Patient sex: M
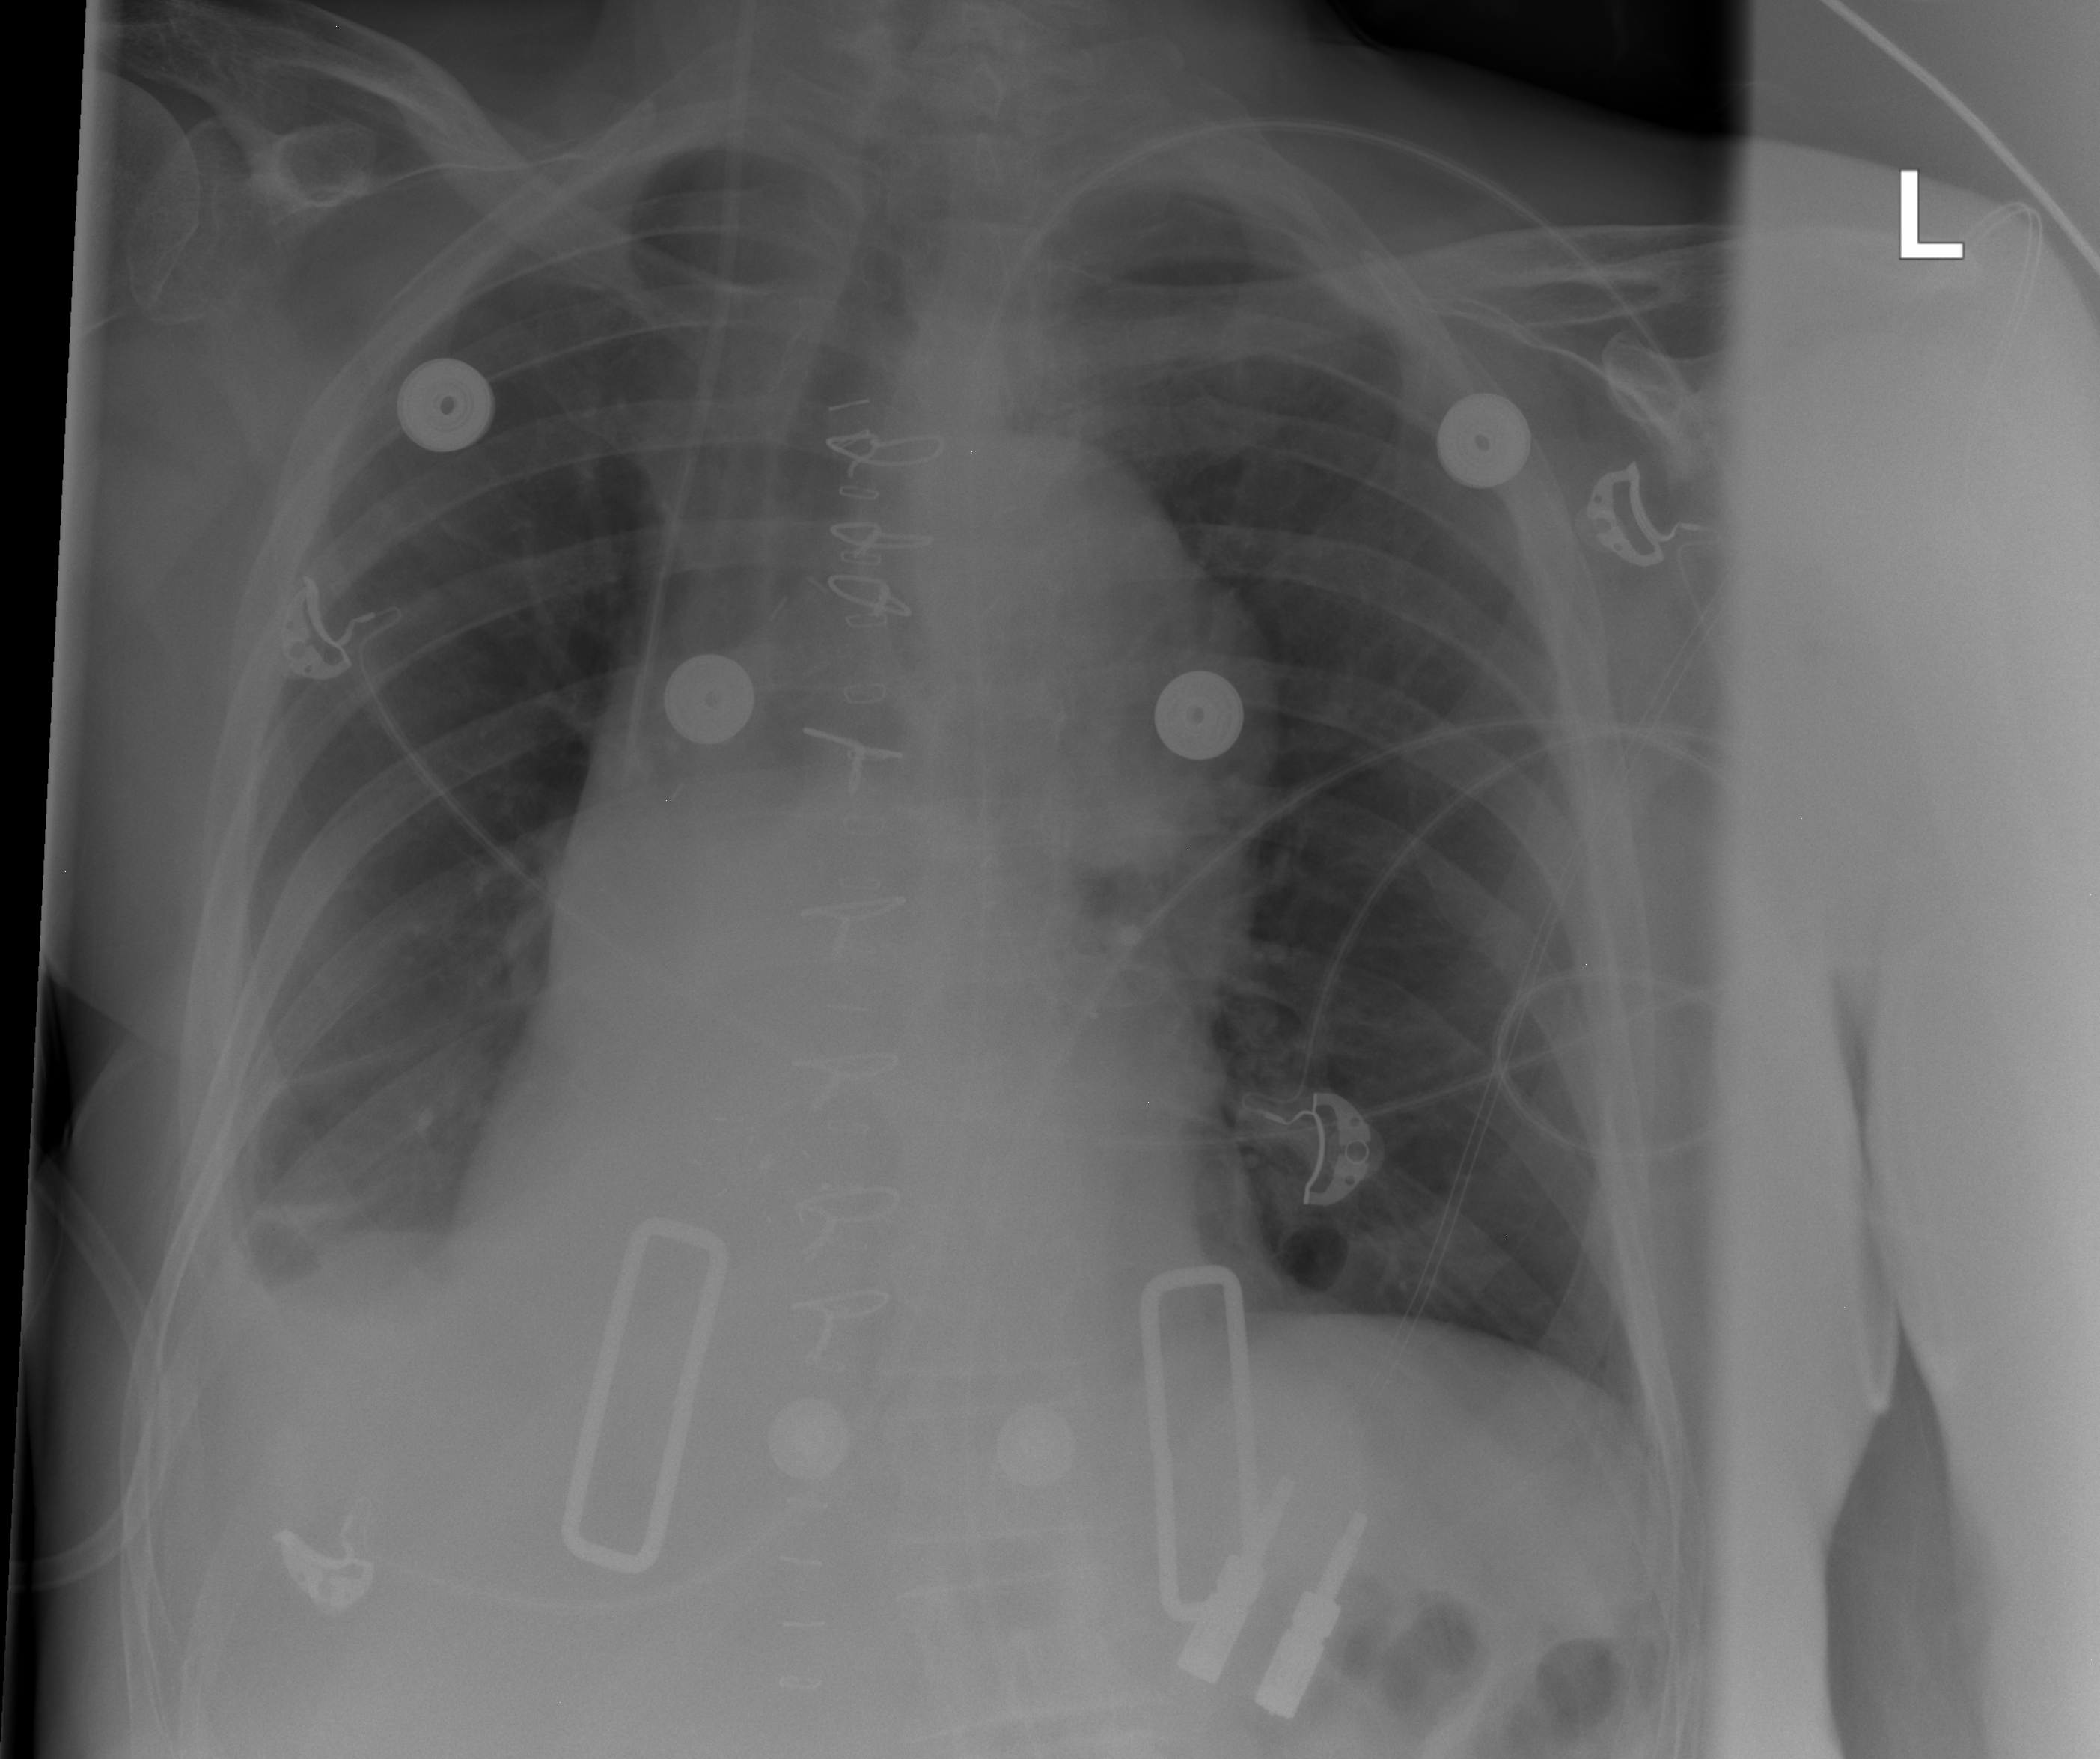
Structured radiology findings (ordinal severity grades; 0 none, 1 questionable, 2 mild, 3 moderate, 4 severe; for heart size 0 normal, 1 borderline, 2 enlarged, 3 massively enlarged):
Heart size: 2
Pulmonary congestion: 0
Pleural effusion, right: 2
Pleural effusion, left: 0
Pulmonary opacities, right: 0
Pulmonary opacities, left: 0
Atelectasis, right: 2
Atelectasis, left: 2